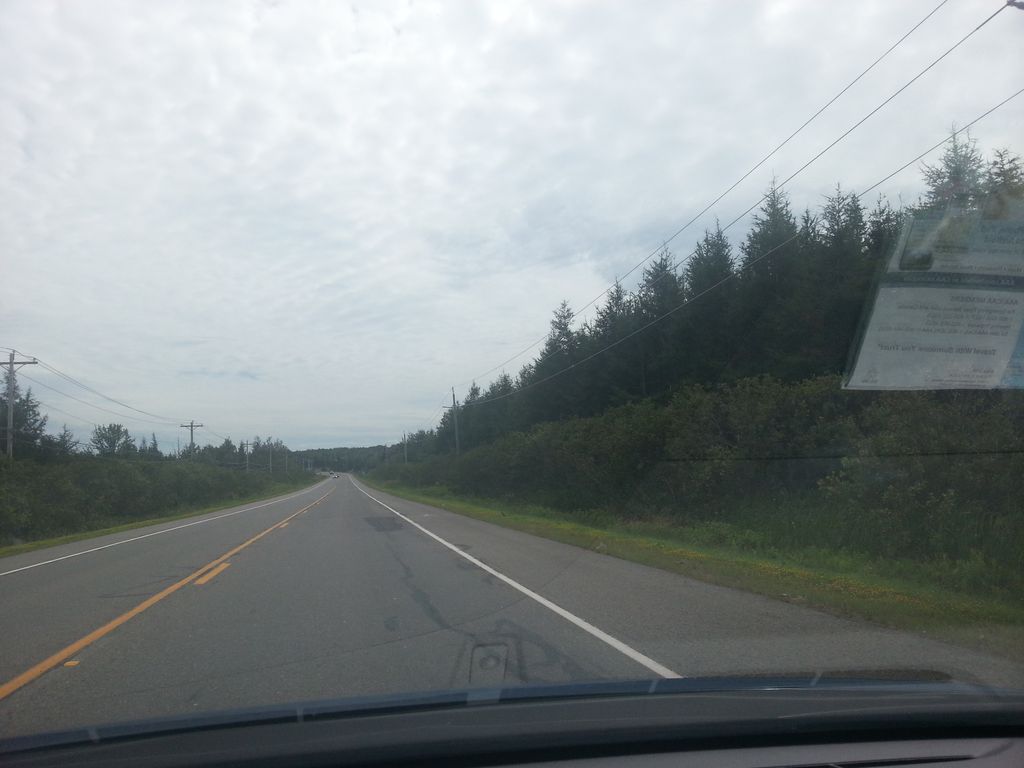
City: charlottetown